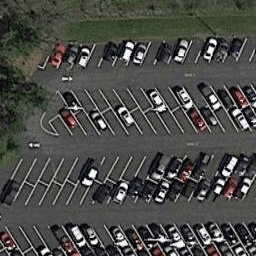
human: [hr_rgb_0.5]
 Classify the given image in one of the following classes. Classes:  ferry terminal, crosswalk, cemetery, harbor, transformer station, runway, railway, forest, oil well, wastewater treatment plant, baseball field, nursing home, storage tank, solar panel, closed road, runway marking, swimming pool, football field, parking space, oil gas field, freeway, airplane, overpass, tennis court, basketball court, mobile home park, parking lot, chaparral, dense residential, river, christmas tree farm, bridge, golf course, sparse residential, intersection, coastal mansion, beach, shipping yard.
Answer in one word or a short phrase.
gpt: parking lot